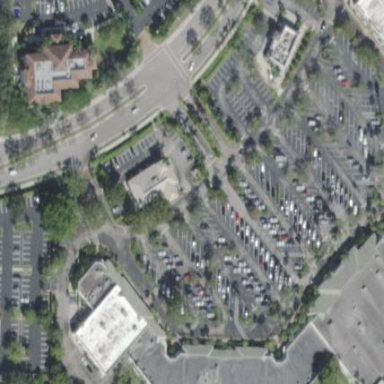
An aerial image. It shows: Retail area.